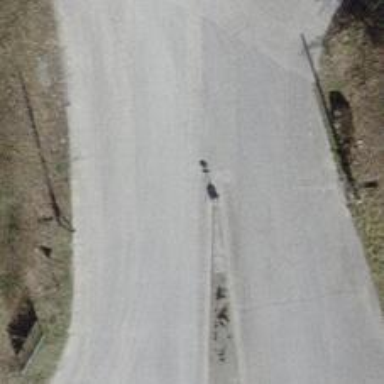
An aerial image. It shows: Lift gate barrier.